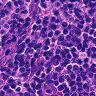
Metastatic tissue present: no